Question: I'm using the 'email intent' to launch the email app on an Android application, but I'm wondering how the add 'attachment' option can be included in this intent.
My question, is it possible to add an attachment using this intent?
This is the code I'm using to launch the email is intent is as follows:
'''
Toast.makeText(this, "email clicked", Toast.LENGTH_SHORT).show();
Intent emailIntent = new Intent(Intent.ACTION_SENDTO, Uri.fromParts(
"mailto","abc@gmail.com", null));
emailIntent.putExtra(Intent.EXTRA_SUBJECT, "EXTRA_SUBJECT");
startActivity(Intent.createChooser(emailIntent, "Send email..."));
'''
This is how the email intent looks at the moment, but there is no option to add attachment:

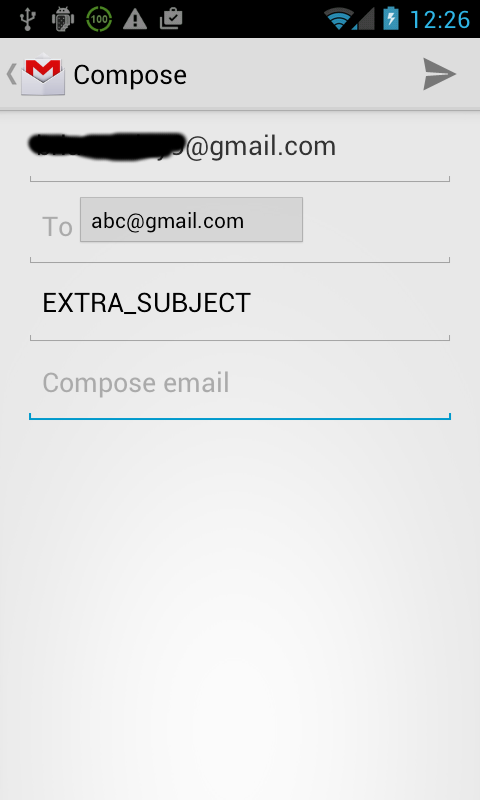
Answer: '''
intent.putExtra(Intent.EXTRA_STREAM, uriForFile);
'''